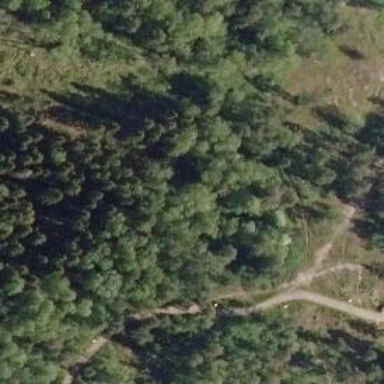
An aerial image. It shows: Path.